Question: I currently have a view controller on my storyboard that has an embedded tab controller and an embedded navigation control. This view control also has a container view that shows a view dependent upon the value selected in the segmented control located in the navigation bar.

The views for the container view are XIB files (not storyboard based) and are loaded programmatically:
'''
- (void)viewDidLoad
{
[super viewDidLoad];
// First Controller
self.firstViewController = [[FirstViewController alloc] init];
// Second Controller
self.secondViewController = [[SecondViewController alloc] init];
// Add the controllers to an Array
self.controllers = @[self.firstViewController, self.secondViewController];
// Set the container to show the first view controller on load
[self displayContentController:[self.controllers firstObject]];
}
- (void)displayContentController:(UIViewController *)content
{
[self addChildViewController:content];
content.view.frame = [self frameForContentController];
[self.view addSubview:content.view];
[content didMoveToParentViewController:self];
// Set current controller
self.currentController = content;
}
'''
The problem I have is that one of the views for the container view is a collection view that contains photos and I need to be able to push a view containing an image in large size when they select one of the cells.
How do I go about pushing a view onto the navigation controller in a view that is inside the container view?
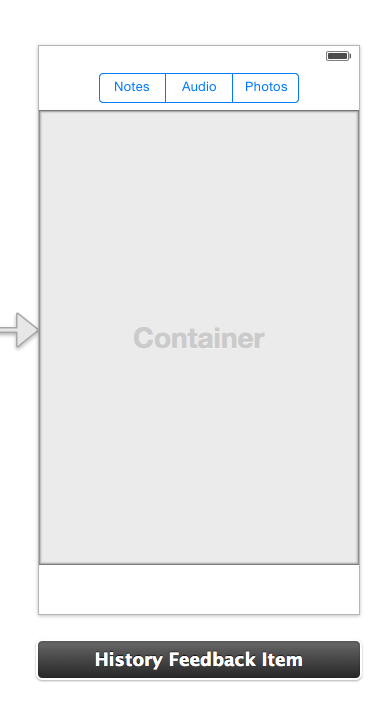
Answer: Is your containerViewController embedded inside a navigationController ?
If so, you can simply call 'self.navigationController' from within 'firstViewController' or 'secondViewController'
It will traverse the 'parentViewController' chain upwards until it reaches a 'UINavigationController' (or subclass) - then you would call -'pushViewController:animated:' on that navigationController.
In fact for your own containerController, you should also provide a category for 'UIViewController' which adds a simple getter for your container:
'''
@interface UIViewController (YourContainer)
- (YourContainer *)yourContainer;
@end
@implementation UIViewController (YourContainer)
- (YourContainer *)yourContainer
{
if ([self isKindOfClass:[YourContainer class]]) {
return (YourContainer *)self;
}
UIViewController *parent = self.parentViewController;
while (! [parent isKindOfClass:[YourContainer class]] && parent != nil) {
parent = parent.parentViewController;
}
return (YourContainer *)parent;
}
@end
'''
This will give you the same behavior for childViewControllers as 'UINavigationController' and 'UITabBarController' provide. In fact, if you have a look at the headers for these classes, you'll see that they also provide this functionality through a category on 'UIViewController' -- so from now on, every childViewController can call 'self.yourContainer' to get a reference to your custom container, or nil, if it is not contained in one.